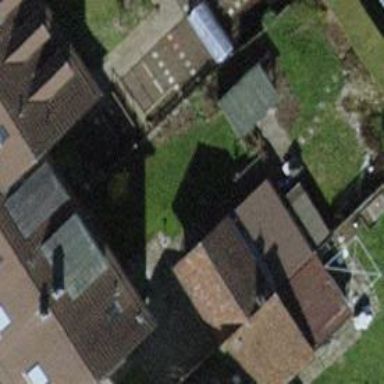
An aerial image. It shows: Group of garages.